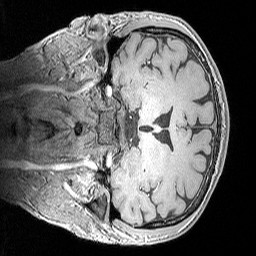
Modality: MP2RAGE
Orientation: coronal
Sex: male
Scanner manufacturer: siemens
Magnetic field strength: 3 T
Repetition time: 5 s
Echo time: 0.00292 s